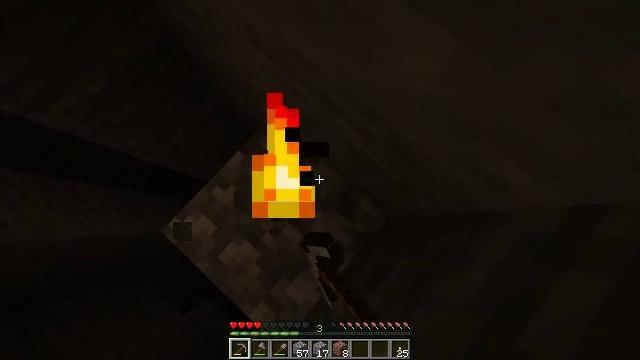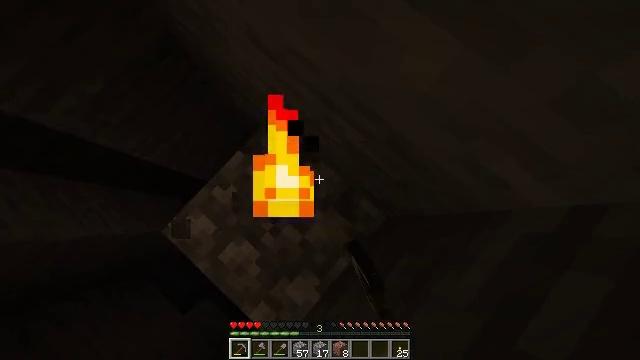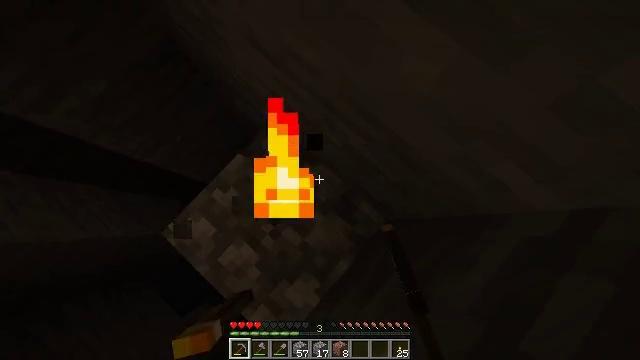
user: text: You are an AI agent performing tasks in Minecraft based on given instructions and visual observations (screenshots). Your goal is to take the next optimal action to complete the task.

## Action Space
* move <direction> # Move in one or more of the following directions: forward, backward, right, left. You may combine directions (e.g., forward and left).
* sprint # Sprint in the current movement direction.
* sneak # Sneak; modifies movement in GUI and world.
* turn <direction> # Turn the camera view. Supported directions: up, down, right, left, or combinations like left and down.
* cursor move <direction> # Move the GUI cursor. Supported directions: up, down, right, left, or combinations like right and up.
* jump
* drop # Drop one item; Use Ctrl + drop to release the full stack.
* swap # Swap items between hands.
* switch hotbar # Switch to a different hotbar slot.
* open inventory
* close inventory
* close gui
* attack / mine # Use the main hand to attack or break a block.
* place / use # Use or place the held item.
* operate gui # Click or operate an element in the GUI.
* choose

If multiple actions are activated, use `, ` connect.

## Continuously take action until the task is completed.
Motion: motion action
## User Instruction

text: Left click to collect the wall torch.
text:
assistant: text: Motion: no_op
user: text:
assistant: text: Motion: no_op
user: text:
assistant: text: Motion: no_op